Interaction volume radius: 10 \u00c5
Interaction volume height: 15 \u00c5
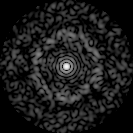
Disorder parameter: 0.83